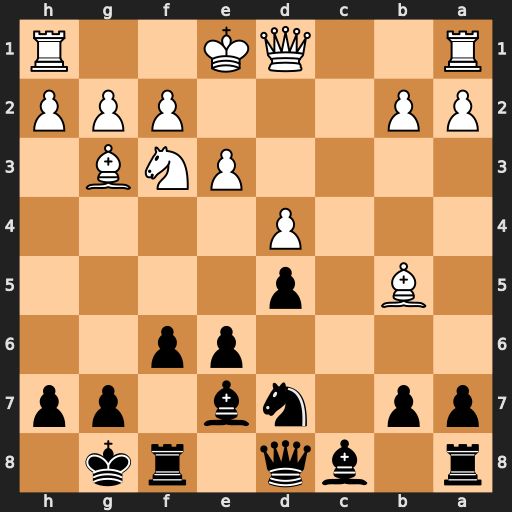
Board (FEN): r1bq1rk1/pp1nb1pp/4pp2/1B1p4/3P4/4PNB1/PP3PPP/R2QK2R
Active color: b
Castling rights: KQ
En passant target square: -
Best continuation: Qa5+ Nd2 Qxb5